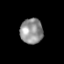
Tissue: prostate
Cell type: T cells
Senescence score: 0.3429
Nuclear area (px): 561
Mean DAPI intensity: 146.574